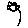
Label: flower